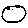
Label: moon